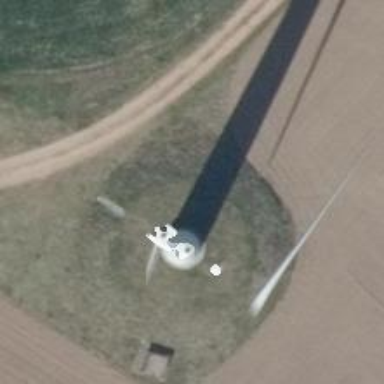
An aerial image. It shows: Wind generator using horizontal axis wind turbines.